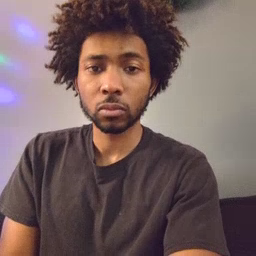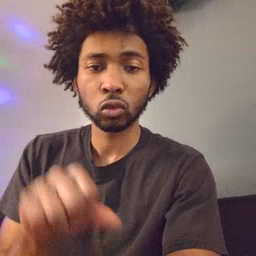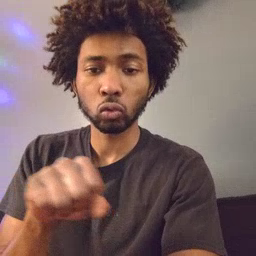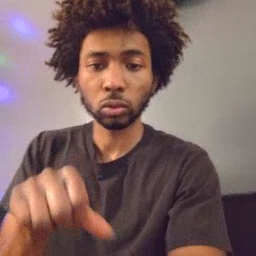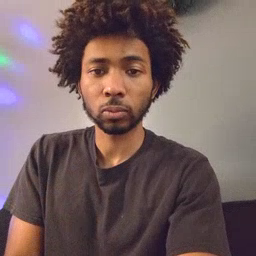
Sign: shoe